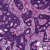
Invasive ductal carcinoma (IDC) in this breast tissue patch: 1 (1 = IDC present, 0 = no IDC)